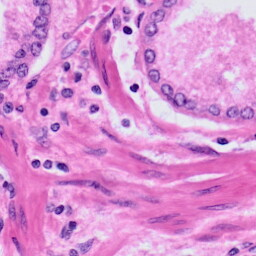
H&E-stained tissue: Prostate